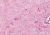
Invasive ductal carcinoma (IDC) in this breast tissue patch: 0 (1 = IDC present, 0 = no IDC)